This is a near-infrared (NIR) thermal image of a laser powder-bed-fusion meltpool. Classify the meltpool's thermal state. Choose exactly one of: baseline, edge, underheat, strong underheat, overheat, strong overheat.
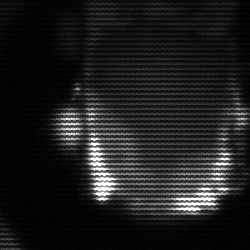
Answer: baseline